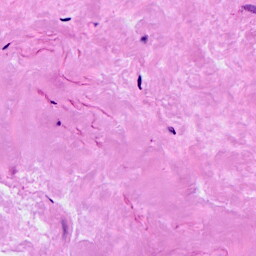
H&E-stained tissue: Breast